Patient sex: F
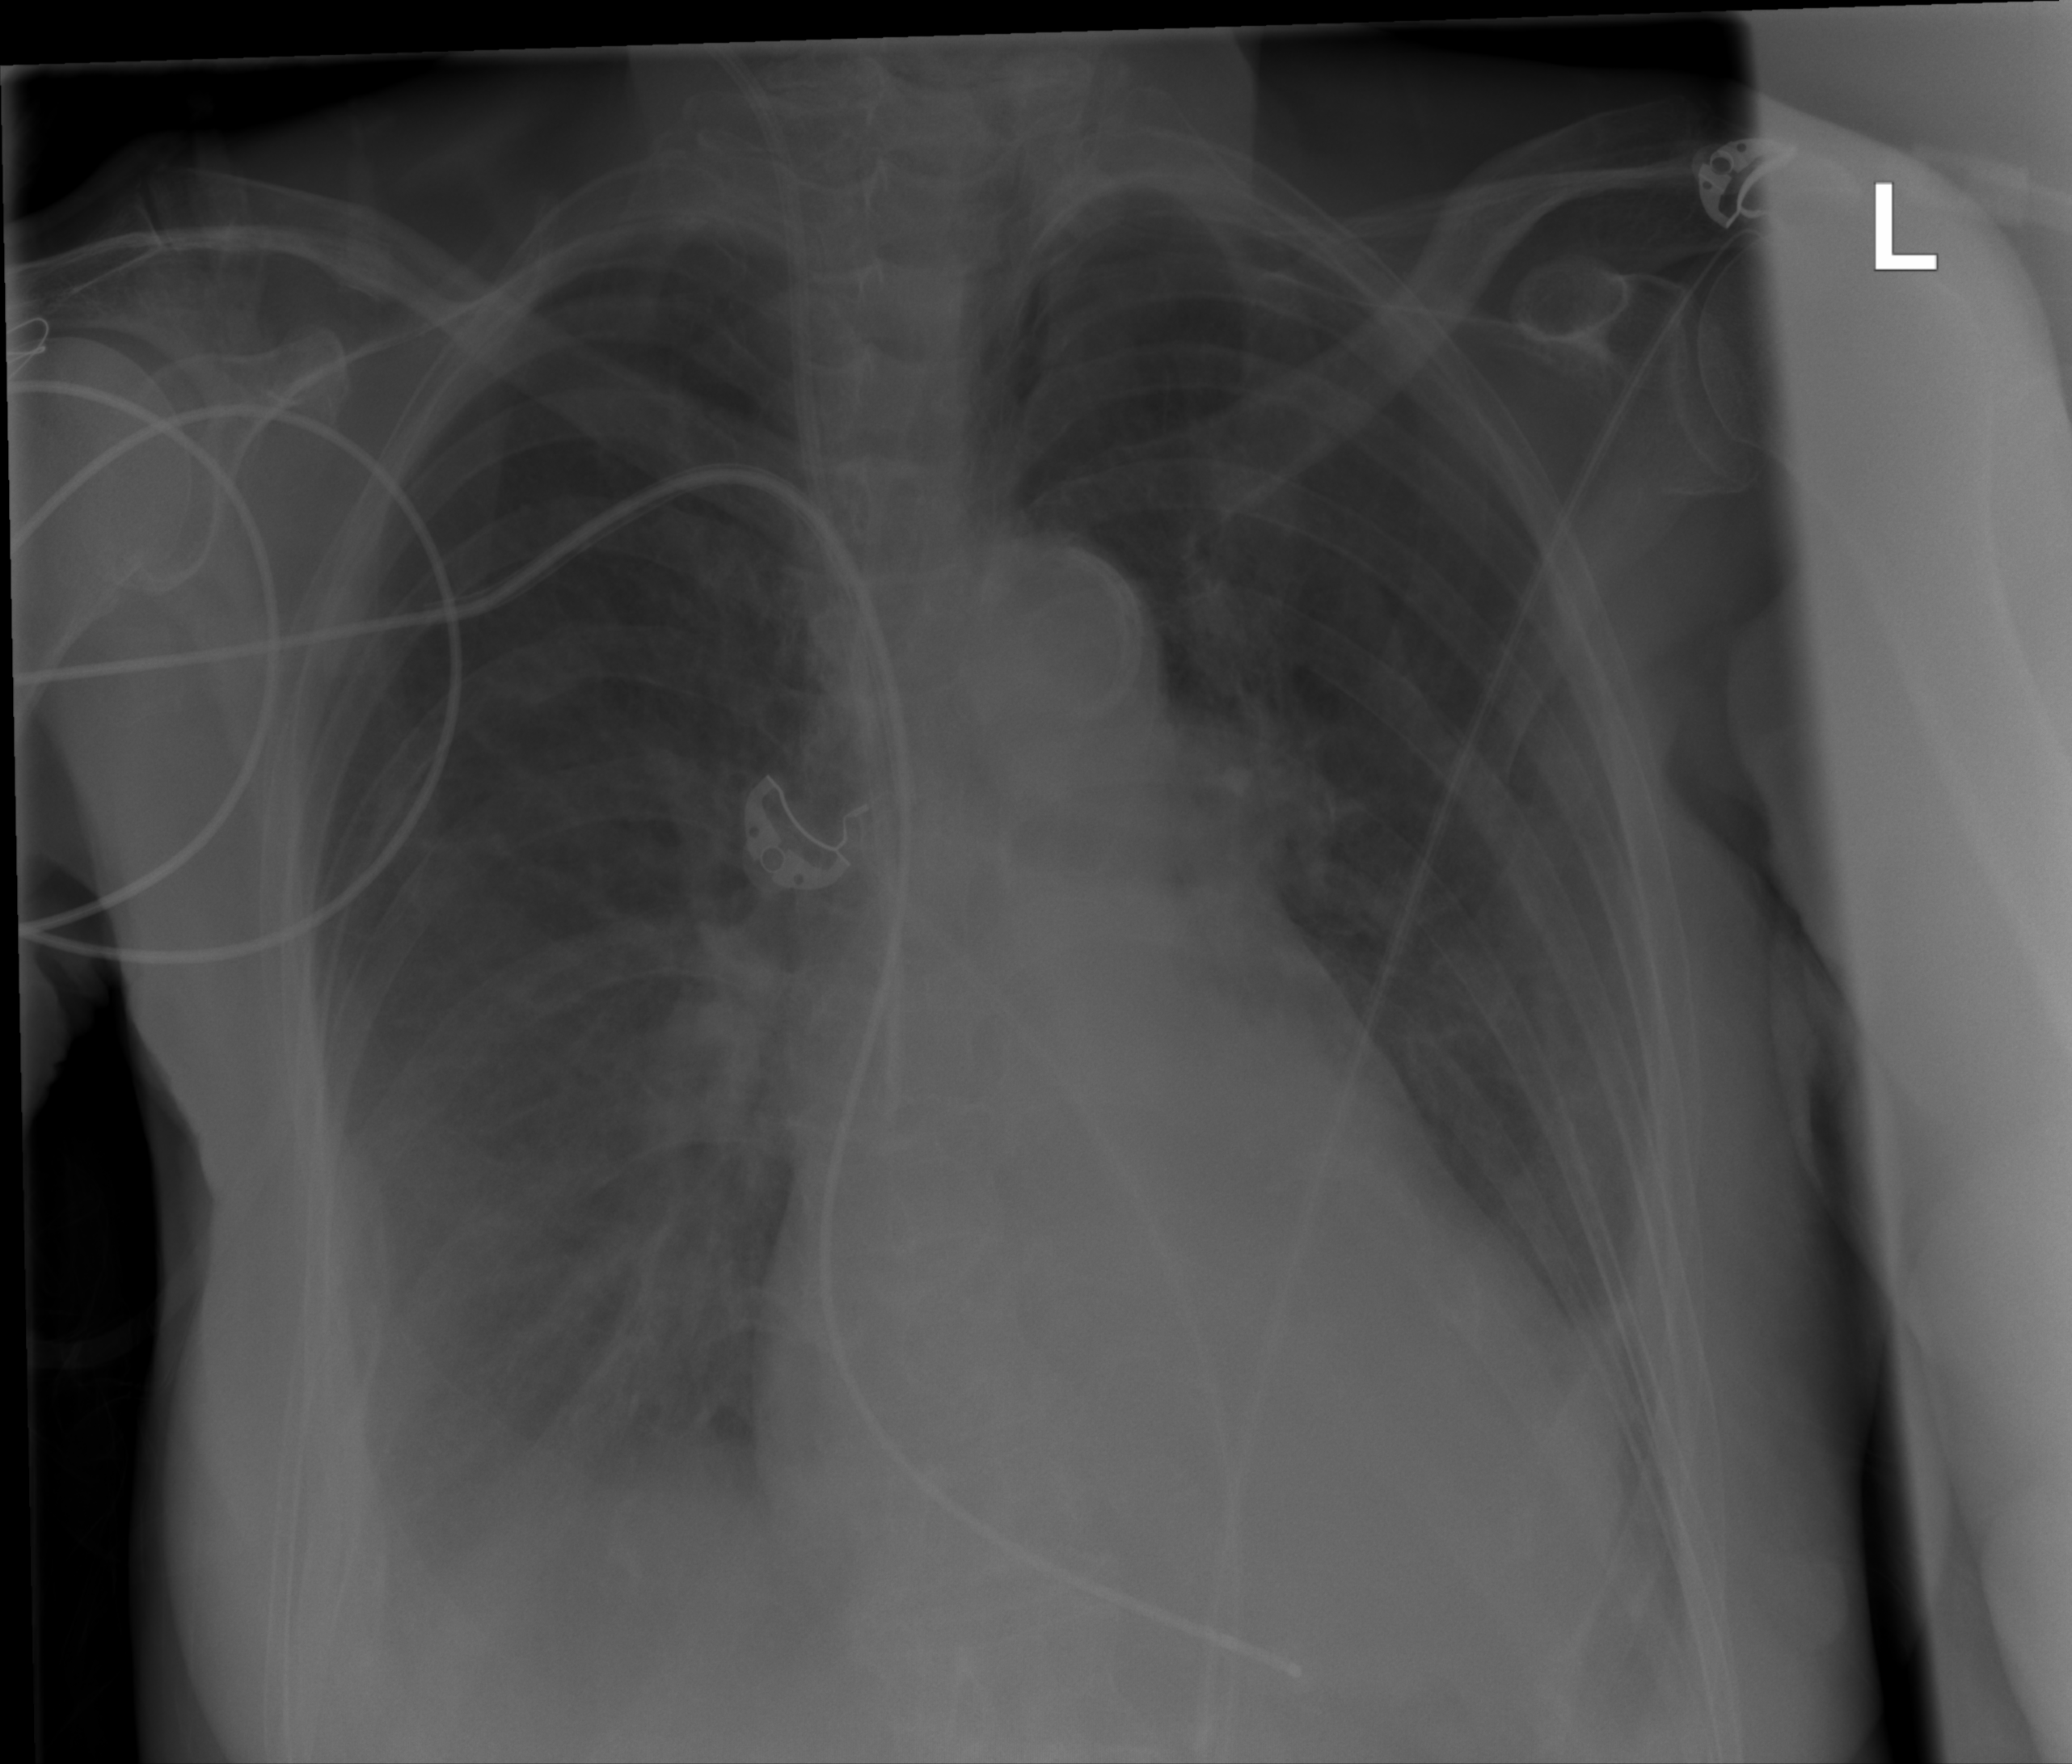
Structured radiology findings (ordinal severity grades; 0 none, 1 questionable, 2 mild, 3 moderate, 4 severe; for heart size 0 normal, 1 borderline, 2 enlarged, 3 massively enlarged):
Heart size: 2
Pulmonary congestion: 0
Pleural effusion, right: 1
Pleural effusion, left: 1
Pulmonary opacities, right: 0
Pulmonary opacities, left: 0
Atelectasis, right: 2
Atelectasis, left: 2